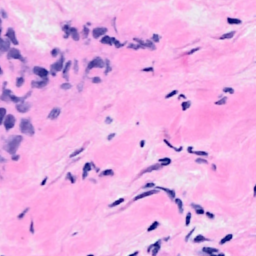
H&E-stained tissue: Breast